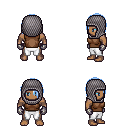
a pixel art fantasy rpg character, male body template, human, dark skin, brown sleeveless shirt, white pants, white cyan bangs hairstyle, chain hood, metal gloves, four views (front, back, left, right), 2x2 character sprite sheet, small pixel art, hard edges, no anti-aliasing